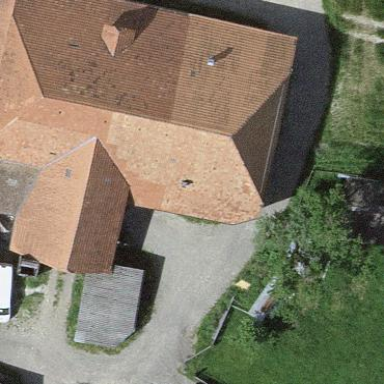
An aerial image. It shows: Barn.